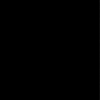
Label: dusty